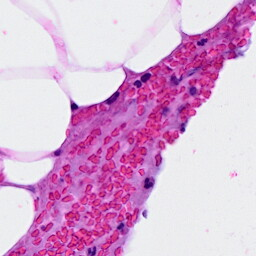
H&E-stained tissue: Breast